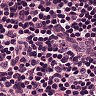
Metastatic tissue present: no